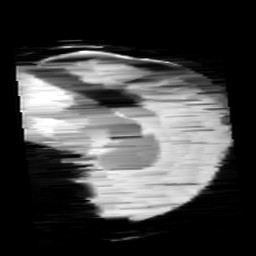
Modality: minIP
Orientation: sagittal
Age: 11
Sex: male
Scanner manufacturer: siemens
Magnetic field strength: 3 T
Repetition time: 0.027 s
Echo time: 0.02 s